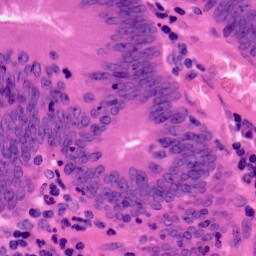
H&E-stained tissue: Colon